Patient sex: M
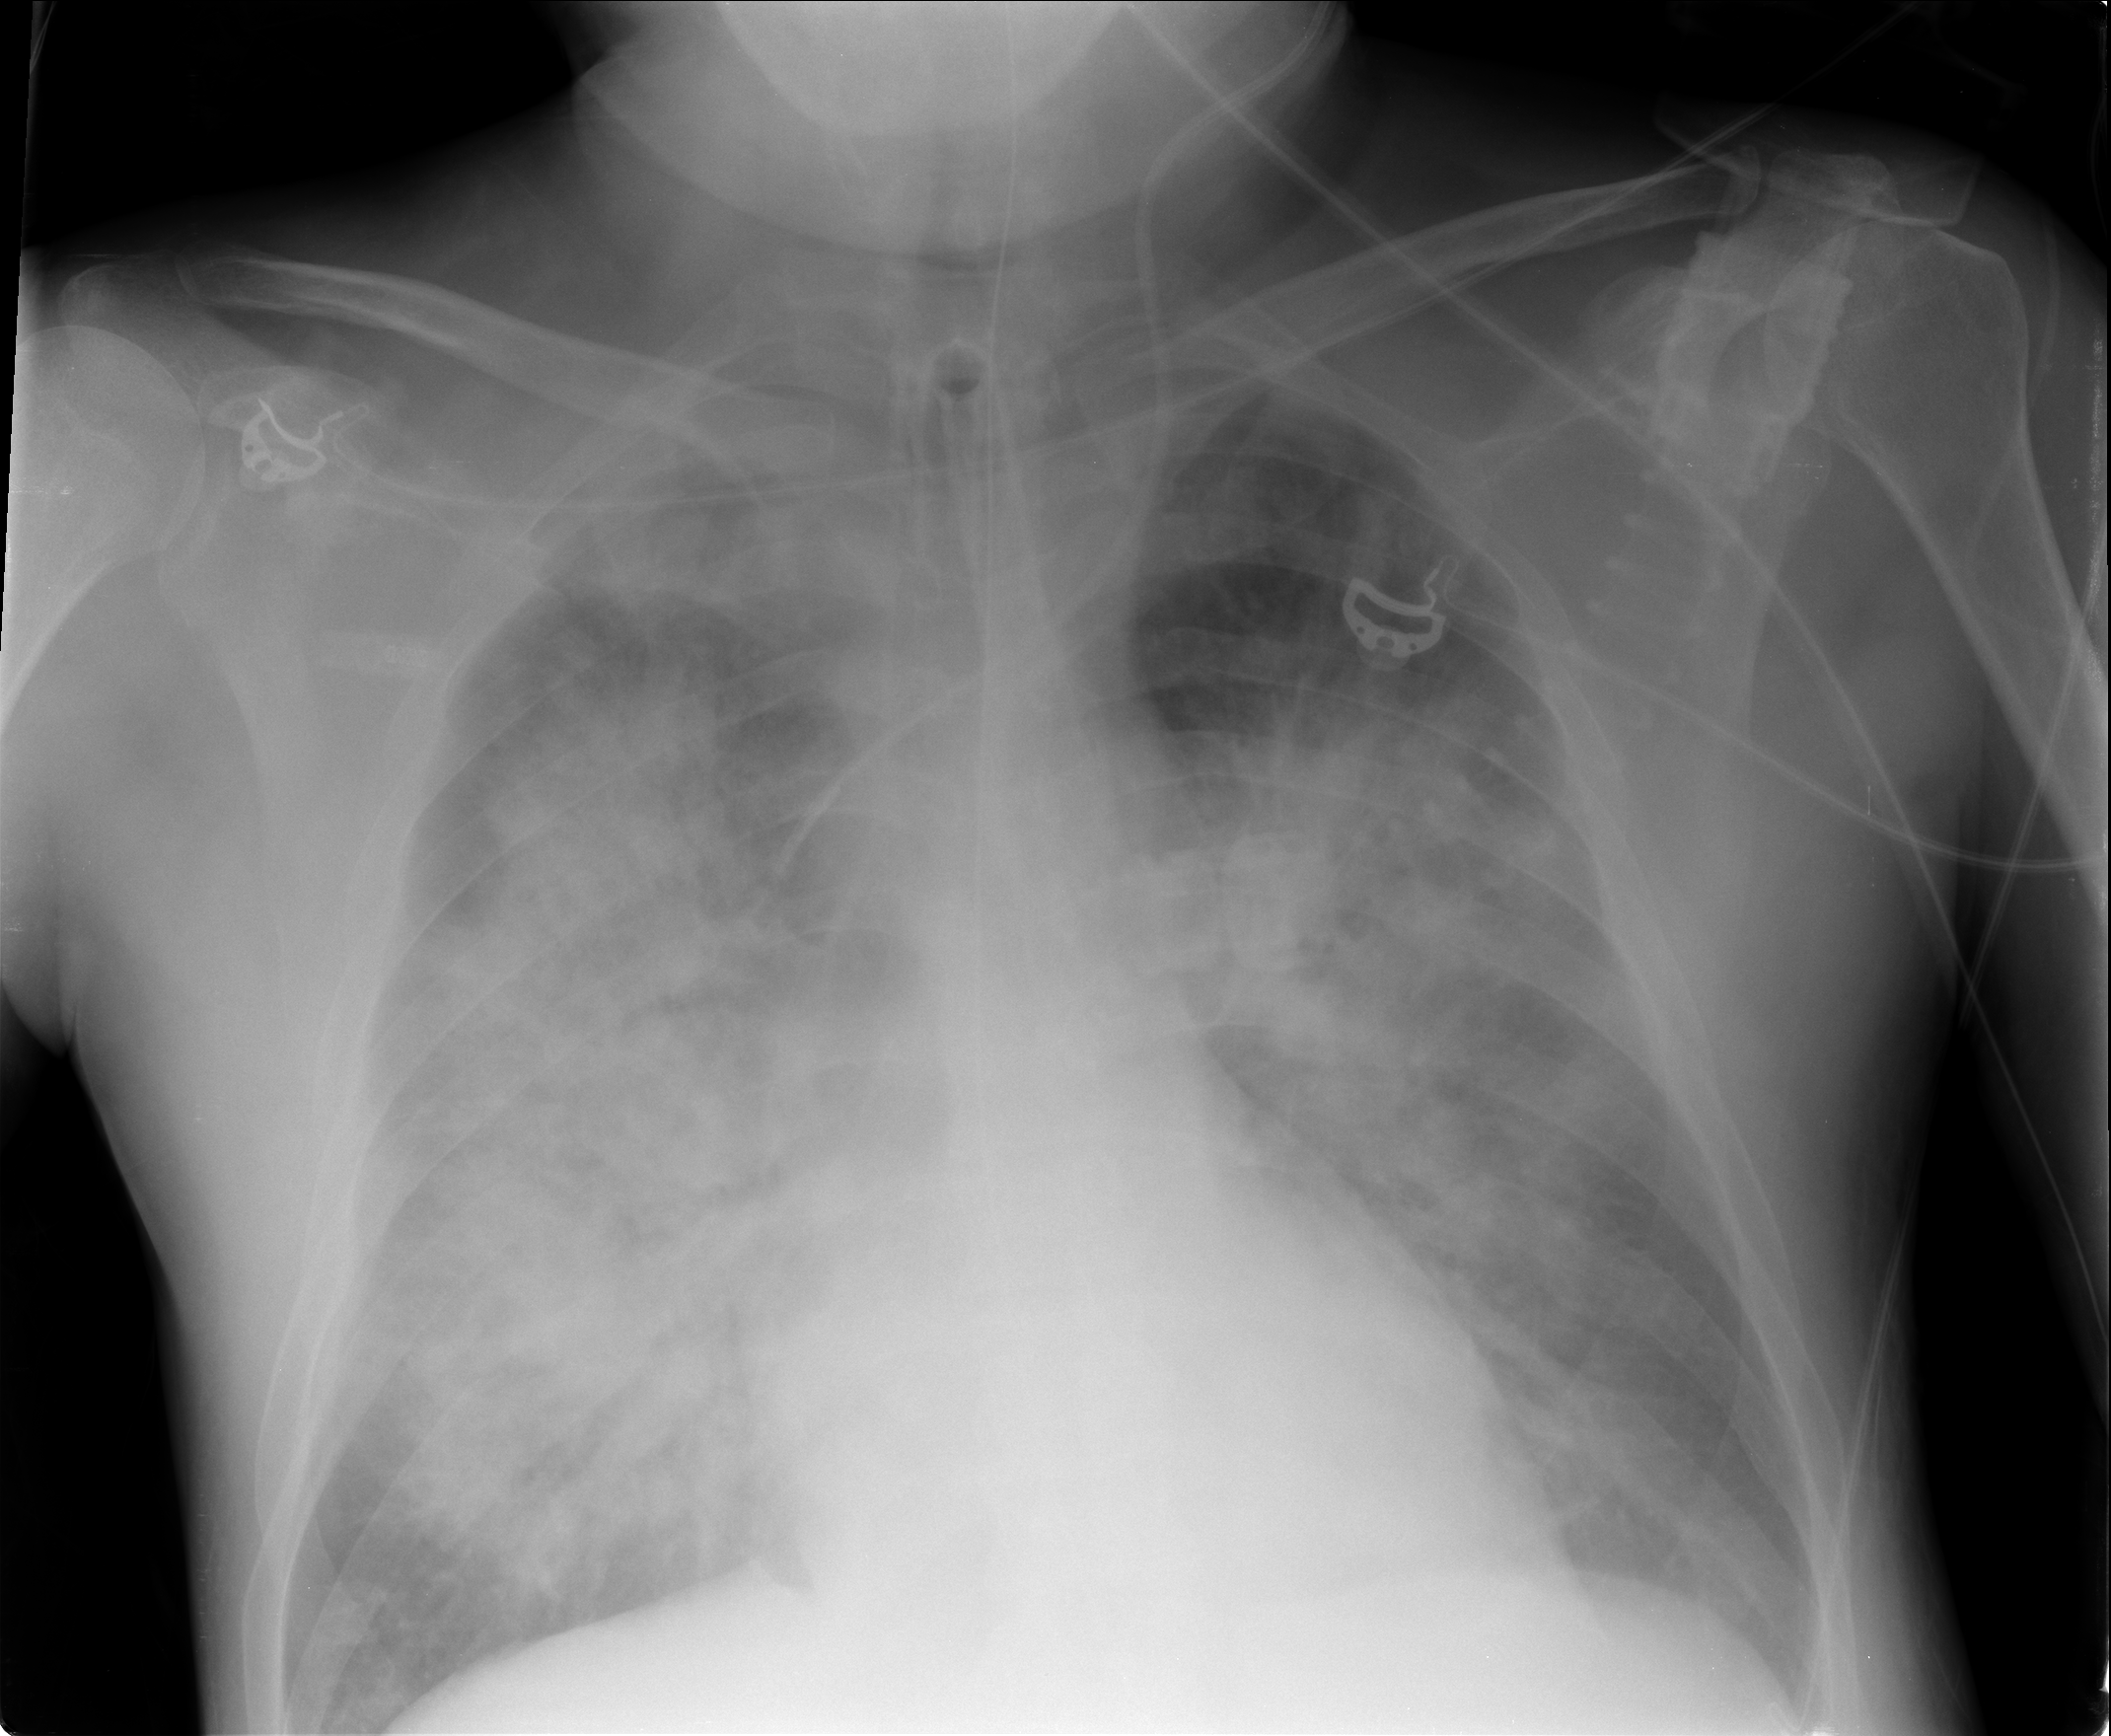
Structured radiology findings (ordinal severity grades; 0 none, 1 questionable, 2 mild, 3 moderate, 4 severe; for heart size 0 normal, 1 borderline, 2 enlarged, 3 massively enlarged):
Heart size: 0
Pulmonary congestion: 3
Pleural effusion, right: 0
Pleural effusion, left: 0
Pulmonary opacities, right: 4
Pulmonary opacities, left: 3
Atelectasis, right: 3
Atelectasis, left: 2